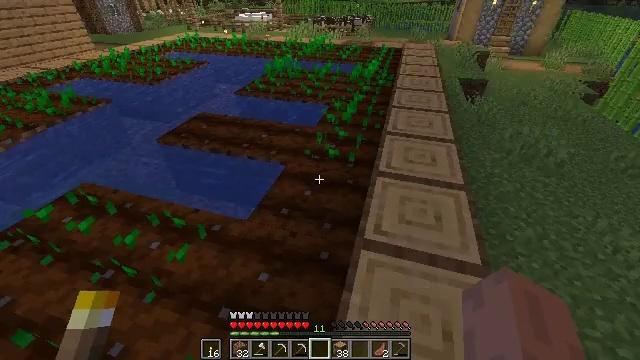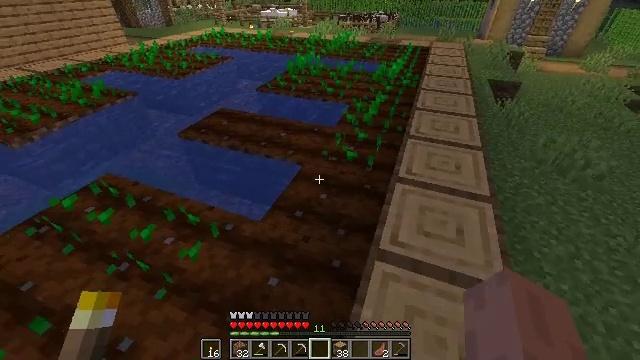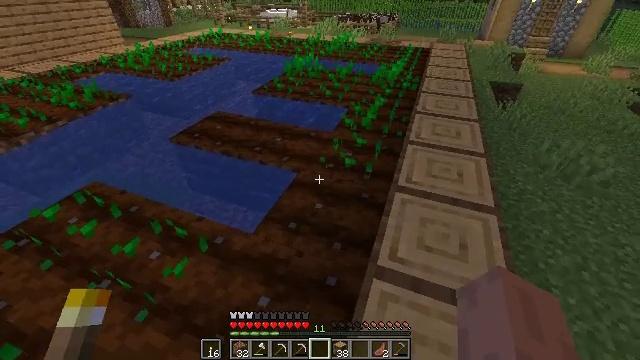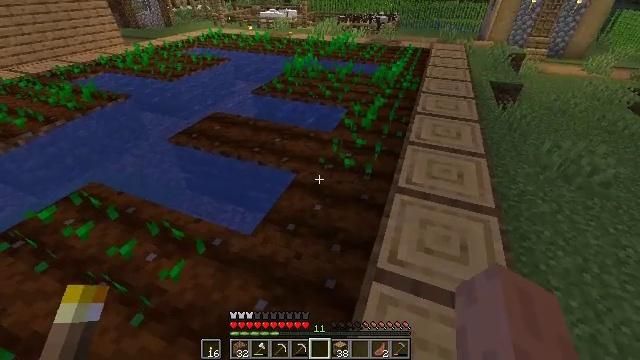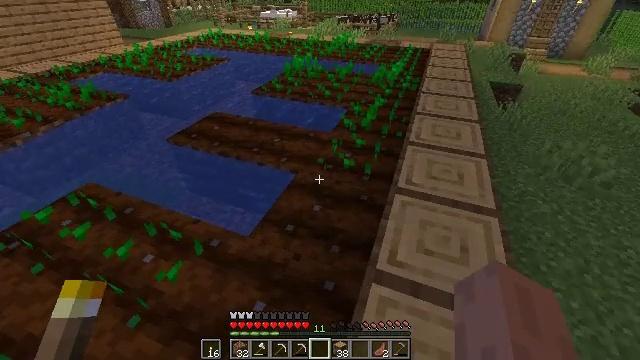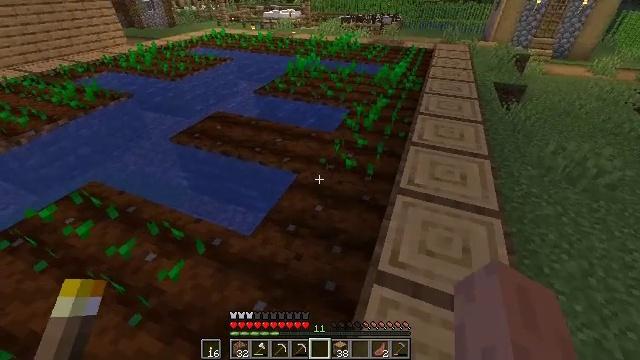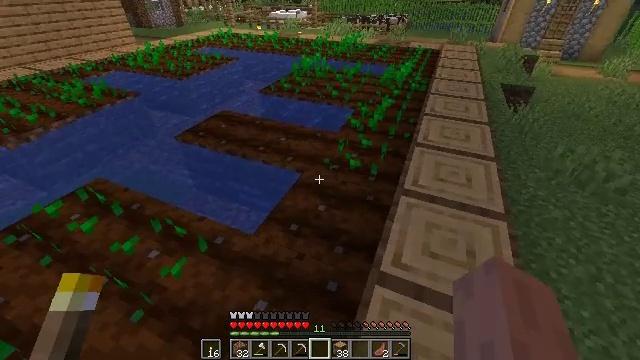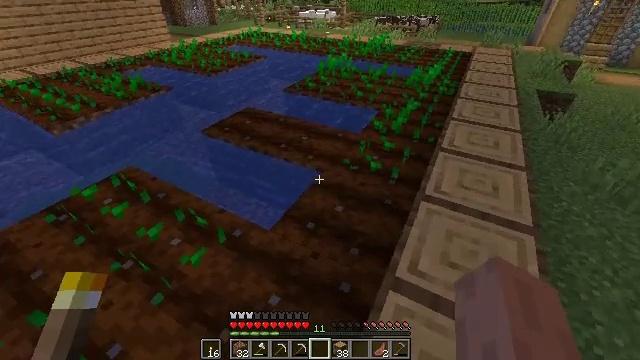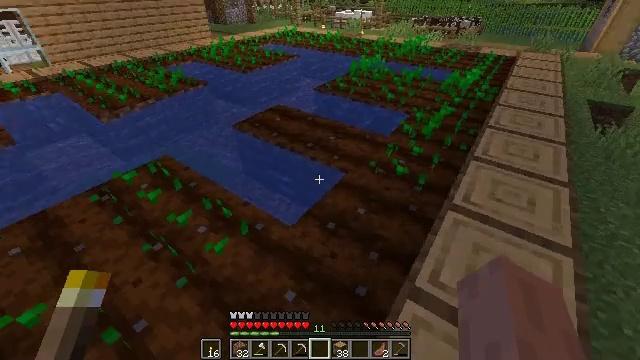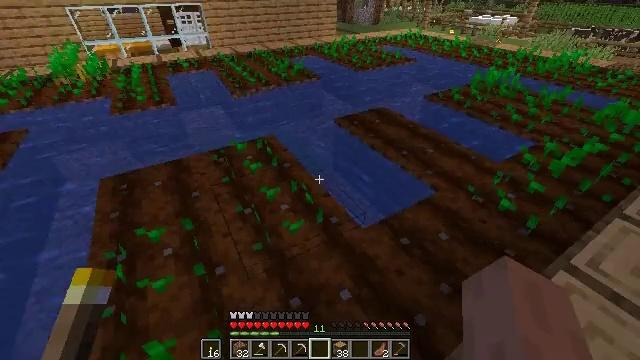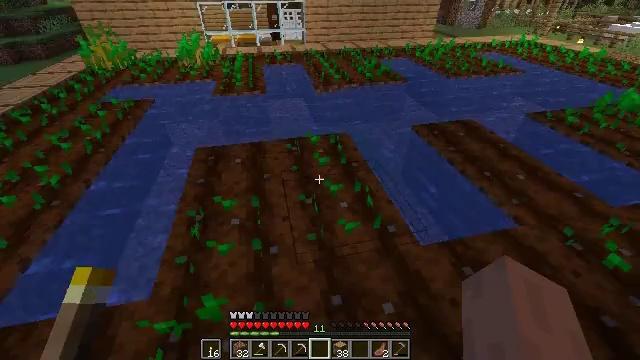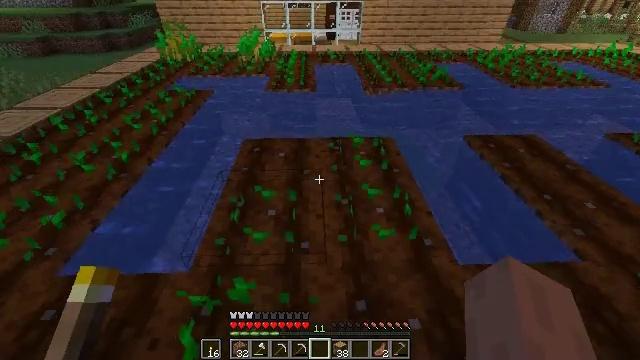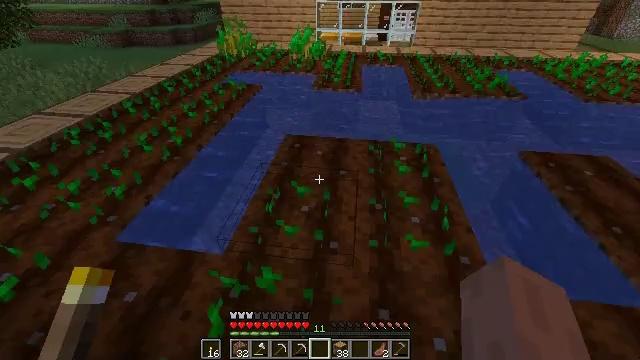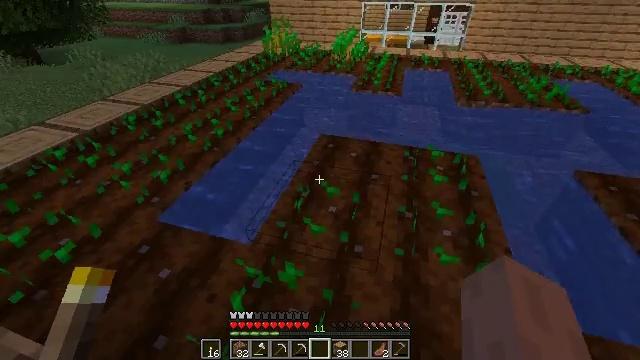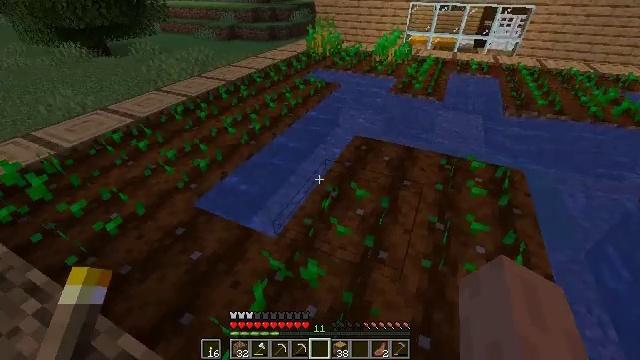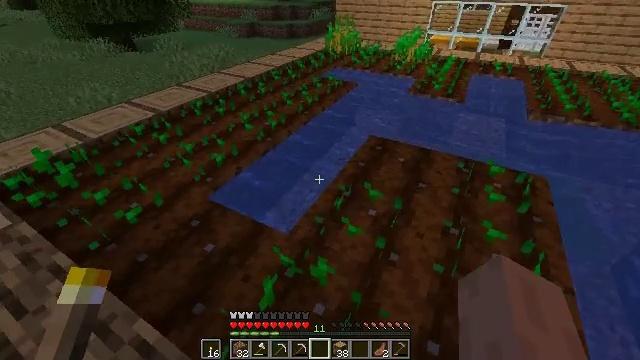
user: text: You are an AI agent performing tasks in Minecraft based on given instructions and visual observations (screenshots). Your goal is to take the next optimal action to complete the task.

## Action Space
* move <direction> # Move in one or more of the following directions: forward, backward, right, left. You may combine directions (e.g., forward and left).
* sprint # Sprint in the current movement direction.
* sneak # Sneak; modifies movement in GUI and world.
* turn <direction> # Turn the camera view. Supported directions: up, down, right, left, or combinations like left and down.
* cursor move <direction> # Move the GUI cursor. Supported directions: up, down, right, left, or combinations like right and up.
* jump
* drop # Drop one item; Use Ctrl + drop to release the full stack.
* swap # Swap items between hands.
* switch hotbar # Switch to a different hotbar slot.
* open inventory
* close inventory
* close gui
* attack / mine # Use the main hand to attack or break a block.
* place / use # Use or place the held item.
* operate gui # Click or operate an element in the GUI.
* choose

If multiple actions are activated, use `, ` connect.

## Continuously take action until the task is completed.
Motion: motion action
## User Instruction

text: Interact with the crafting table to craft a composter.
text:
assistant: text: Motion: turn left
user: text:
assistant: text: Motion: no_op
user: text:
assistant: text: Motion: no_op
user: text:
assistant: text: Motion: no_op
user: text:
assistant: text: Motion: no_op
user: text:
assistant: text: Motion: turn left
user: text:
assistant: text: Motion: turn left
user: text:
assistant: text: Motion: turn left
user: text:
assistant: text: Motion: turn left
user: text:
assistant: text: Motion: turn left
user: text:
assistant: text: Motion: turn left
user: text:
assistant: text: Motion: turn left
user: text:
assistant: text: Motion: turn left
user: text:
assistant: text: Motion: turn left
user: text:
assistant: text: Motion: turn left
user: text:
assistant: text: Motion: turn left
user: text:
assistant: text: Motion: turn left
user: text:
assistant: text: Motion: turn left
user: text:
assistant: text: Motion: turn left
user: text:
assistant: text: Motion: turn left
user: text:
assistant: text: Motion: turn left
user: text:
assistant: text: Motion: turn left and up
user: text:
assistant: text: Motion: no_op
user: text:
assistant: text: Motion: no_op
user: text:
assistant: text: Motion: no_op
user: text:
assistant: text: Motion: no_op
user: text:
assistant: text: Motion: no_op
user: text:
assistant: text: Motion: no_op
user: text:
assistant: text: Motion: no_op
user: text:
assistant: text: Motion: turn left and up